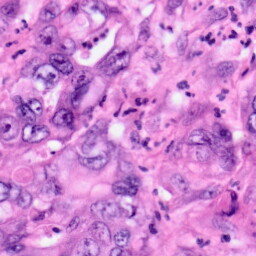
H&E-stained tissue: Pancreatic